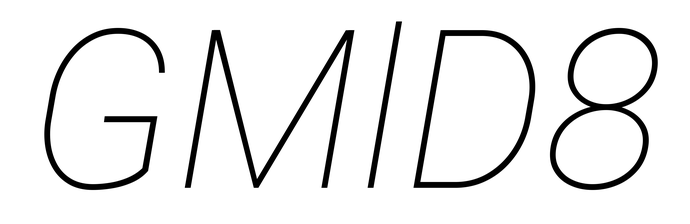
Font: Roboto-Italic_Thin_Italic